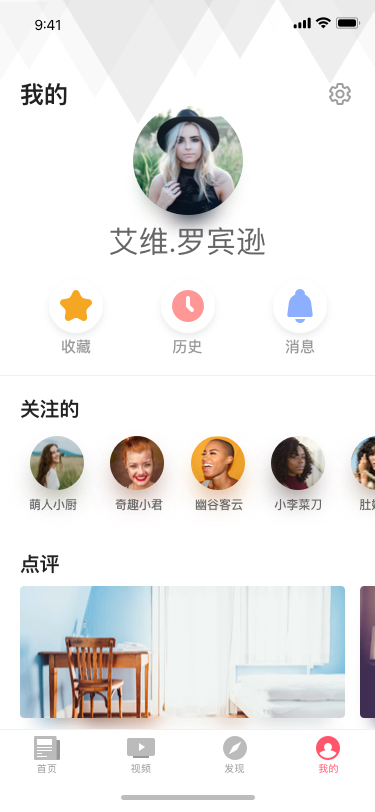
Text in this UI design:
我的
艾维.罗宾逊
收藏
历史
消息
关注的
萌人小厨
奇趣小君
幽谷客云
小李菜刀
肚娘娘
点评